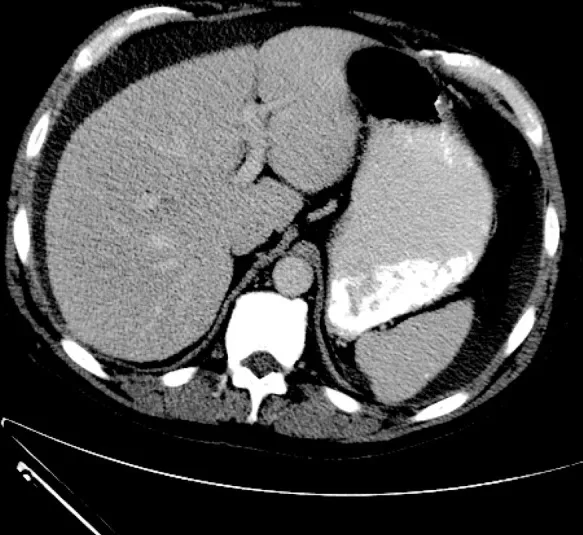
Axial noncontrasted image at the level of the porta hepatis obtained at 9.5 months. It demonstrates free-flowing, homogenous fluid tracking along liver, spleen, and left lateral abdominal wall. The "rind" has resolved.
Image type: radiology (ct)